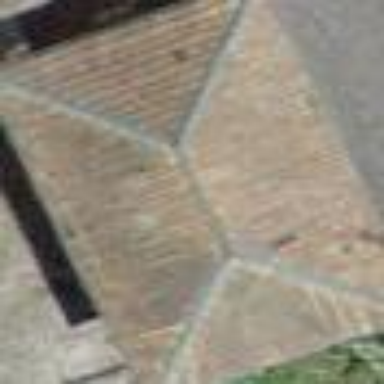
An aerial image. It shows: Building with hipped roof made of roof tiles.